Question: Hi i am trying to inject custom css into a page my manifest file is as below
'''
{
"name": "SaneHaveeru",
"version": "1.0",
"description": "This is to properly display haveeru .",
"browser_action": {
"default_icon": "icon.png"
},
"content_scripts": [
{
"matches": ["http://www.haveeru.com.mv/*"],
"css" : ["proper.css"]
}
],
"permissions": [
"http://www.haveeru.com.mv/"
]
}
'''
the css i am injecting is
'''
.post-frame {
float: left;
width: 470px;
font-size: 18px;
line-height: 30px;
color: #292929;
}
'''
but it seem that the pages css is overriding my custom css. as seen here
 Is their way to force my css changes on to the page ?
cheers
Nash rafeeq
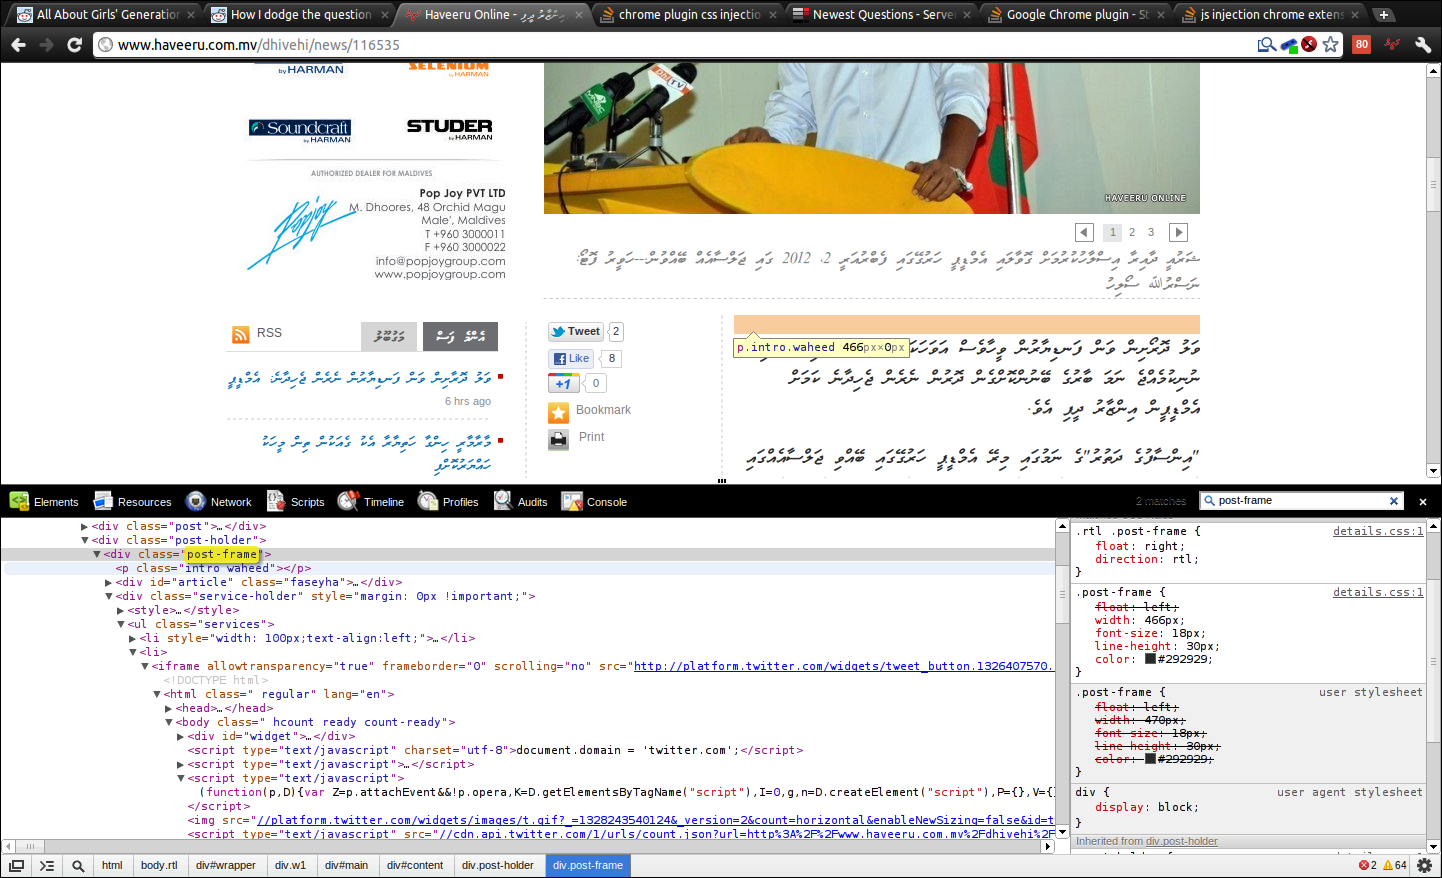
Answer: Put '!important' at the end of all your css rules...
'''
.post-frame {
float: left !important;
width: 470px !important;
font-size: 18px !important;
line-height: 30px !important;
color: #292929 !important;
}
'''
<URL>